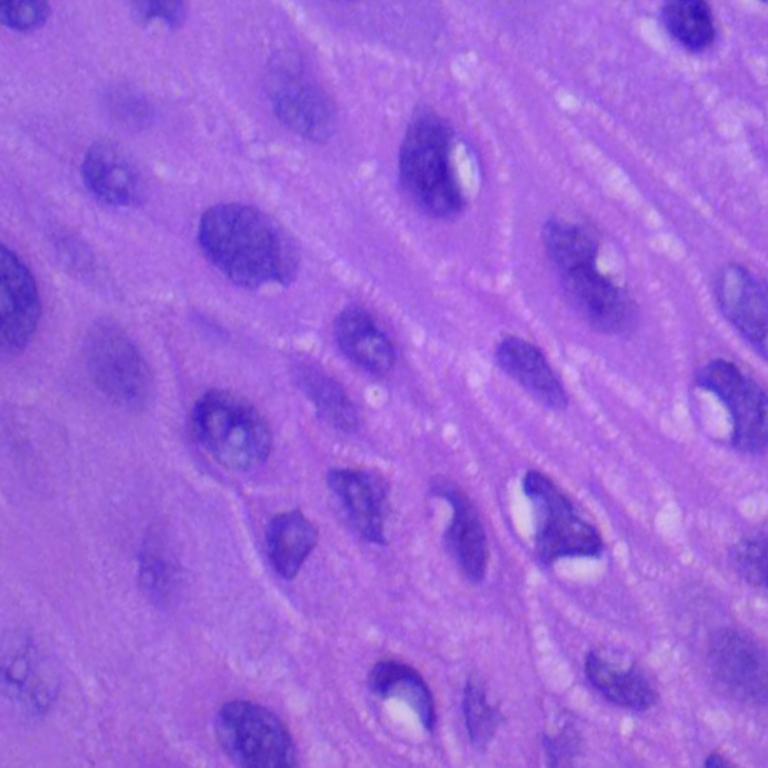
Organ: lung
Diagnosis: squamous carcinomas